Question: I'm still learning joomla and I was wondering how do you install a plugin with a component in the pkg_youcomponent.xml installation <URL>. I've noticed with Joomla  or higher it is possible to use the 'folder="packages"' attribute on 'files'.
I'm trying to package the <URL> with my component. But I'm not having much luck.
Here is a zip preview of .
<URL>
<URL>
And here the package script based off <URL>.
'''
<?xml version="1.0" encoding="UTF-8" ?>
<extension type="package" version="1.6">
<name>Autobase</name>
<author>Michael Jones</author>
<creationDate>May 2012</creationDate>
<packagename>autobase</packagename>
<version>1.0.0</version>
<url>http://www.triotech.co.nz/</url>
<packager>Michael Jones</packager>
<packagerurl>http://www.triotech.co.nz/</packagerurl>
<description>Package installer for AutoBase and RokBox Gallery Manager</description>
<update>http://www.triotech.co.nz/update</update>
<files folder="packages">
<file type="component" id="autobase" >com_autobase.zip</file>
<file type="plugin" id="rokbox" group="system">plg_sys_rokbox.zip</file>
</files>
</extension>
'''
Now the thing I'm unsure about is.. the joomla 2.5 extension manager reports the error
'''
Install path does not exist
Package Install: There was an error installing an extension: com_autobase.zip
'''
But as far as I know I've packaged everything up correctly (both 'component' and 'plugin' install fine individually). Thus I'm wondering how do you correctly package a component?
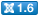
Answer: 1. Each zip file referred to in the package xml must be a valid installation file.
2. The error is actually referring to the fact that your XML specifies that the zips are located in a directory called packages but your screenshot shows them on the same level as the package manifest xml.
You can fix this by either putting them in a directory called 'packages' (the recommended way) or by removing the 'folder="packages"' from the '<files>' element.